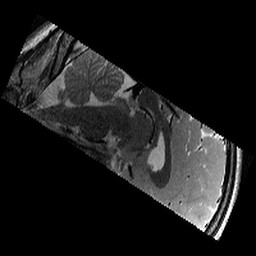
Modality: T2w
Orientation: sagittal
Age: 13
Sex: male
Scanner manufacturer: siemens
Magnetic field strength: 3 T
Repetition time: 9.23 s
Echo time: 0.067 s